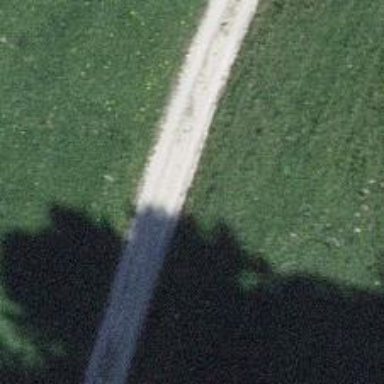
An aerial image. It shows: Unpaved track road.